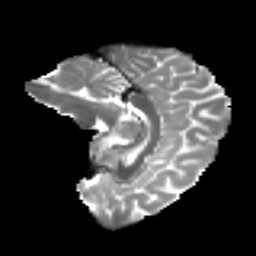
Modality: T2w
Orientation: sagittal
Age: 22
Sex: female
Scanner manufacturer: ge
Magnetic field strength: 3 T
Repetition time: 7.8 s
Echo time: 0.0607 s